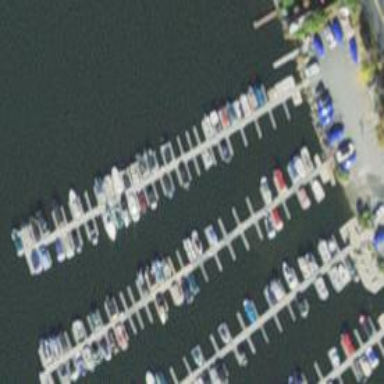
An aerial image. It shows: Man-made pier.